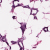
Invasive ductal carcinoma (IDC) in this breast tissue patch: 1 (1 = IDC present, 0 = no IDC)